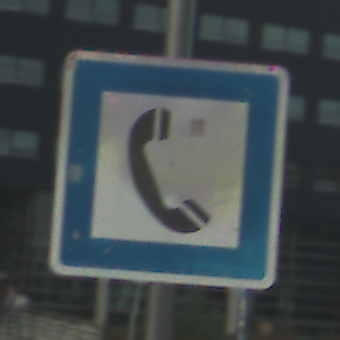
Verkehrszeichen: Fernsprecher
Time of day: MorningAfternoon
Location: Outdoor (Urban)
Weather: PartlyCloudy
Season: NotSpecified
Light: Natural